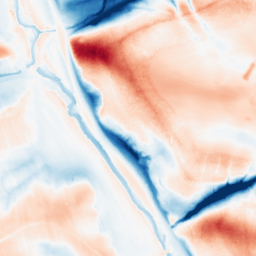
Category: classical
Decomposition family: gaussian_anisotropic
Decomposition parameters: sigma_x: 5
sigma_y: 20
Upsampling method: quintic
Upsampling parameters: scale: 2
Upsampling scale: 2